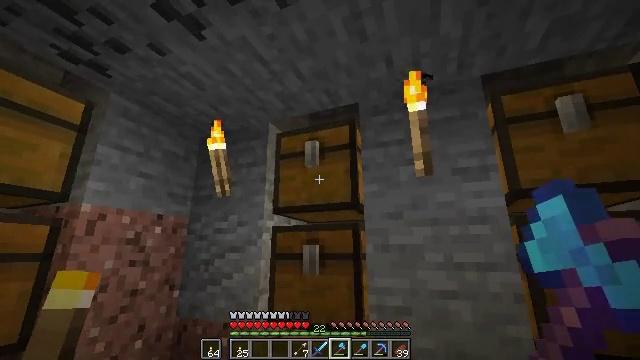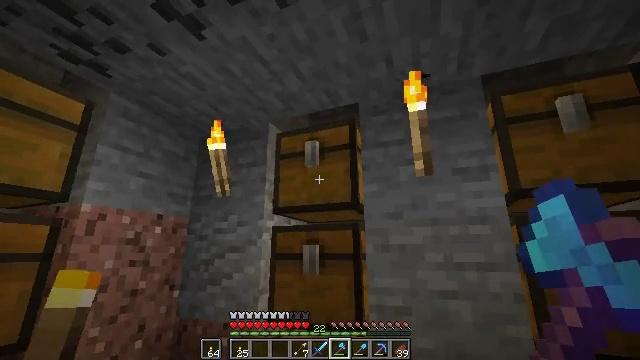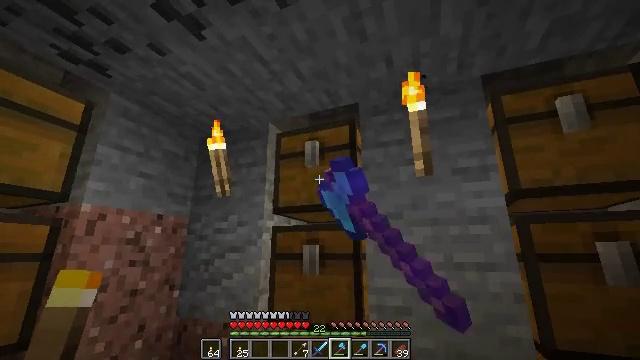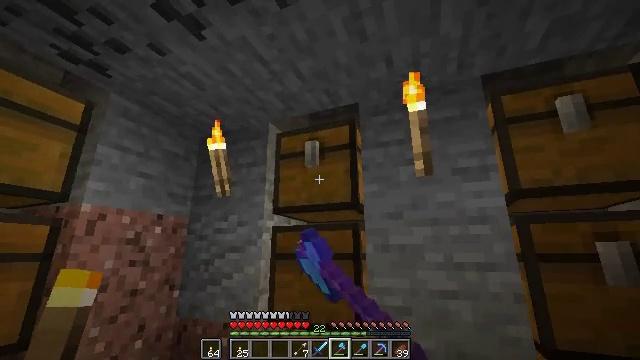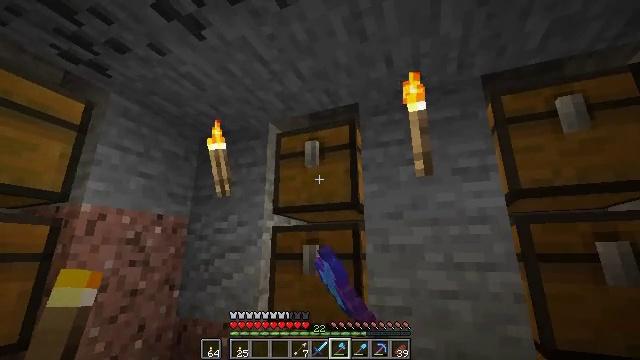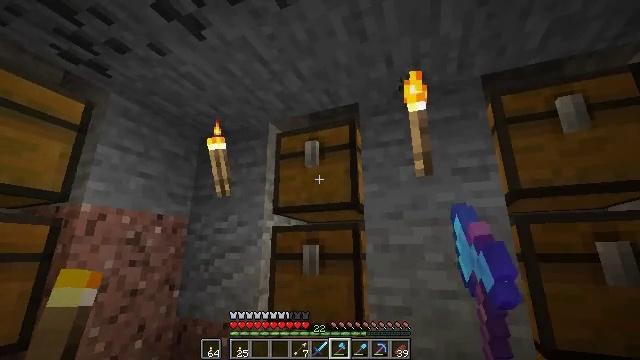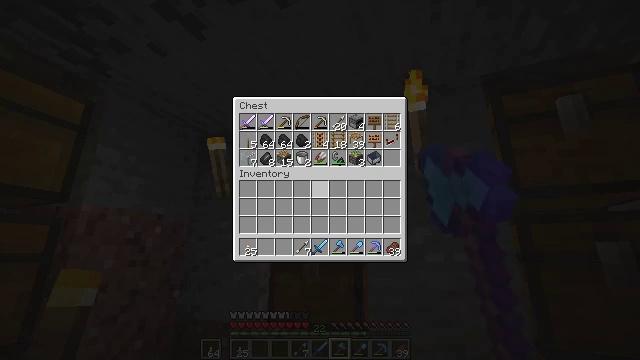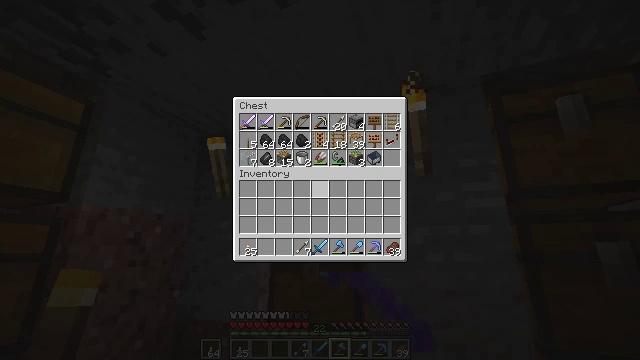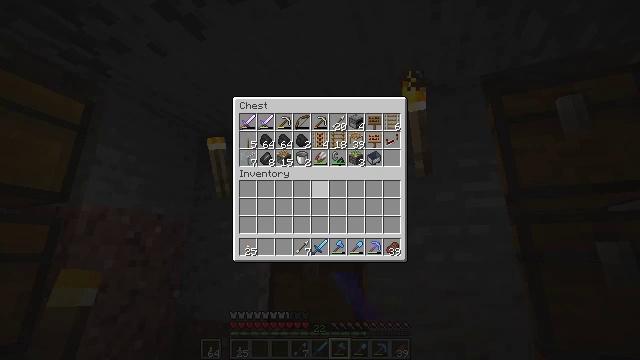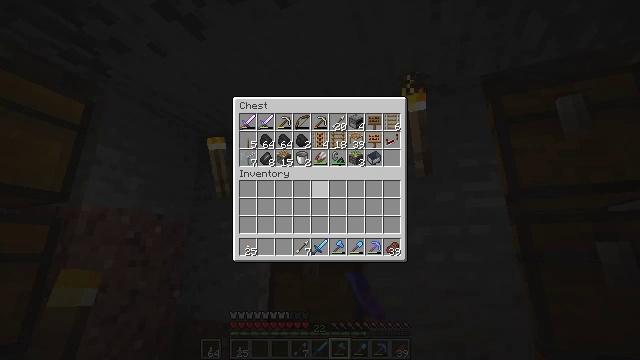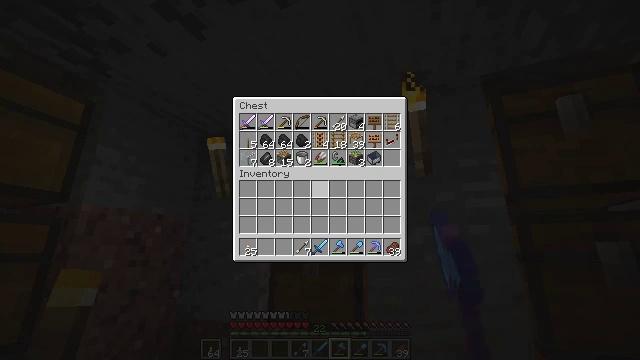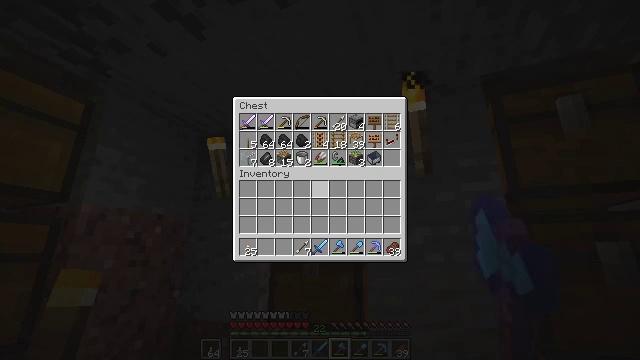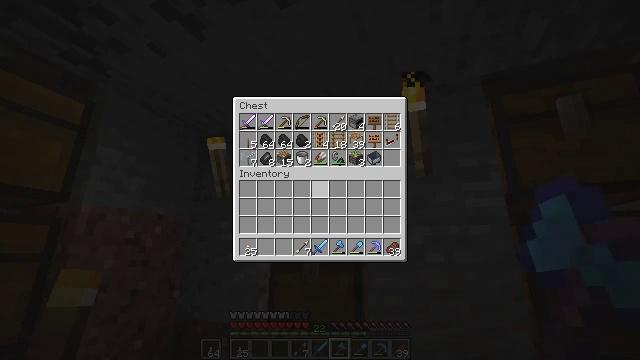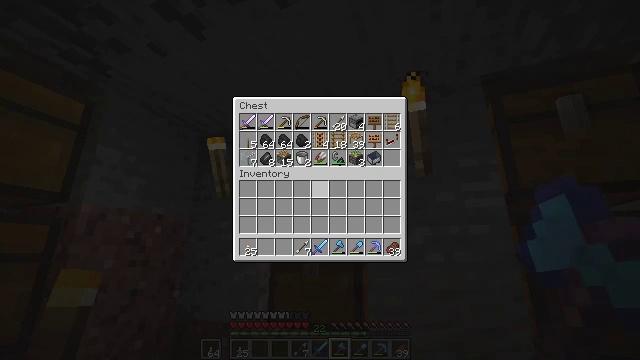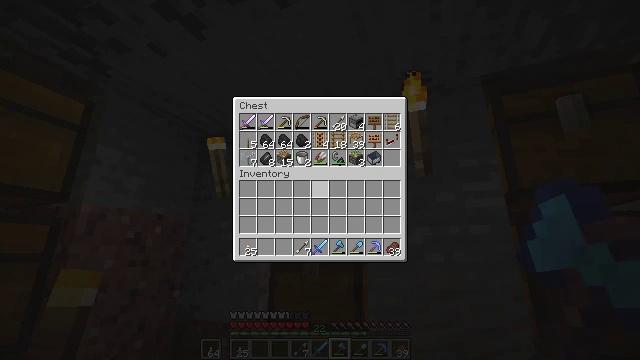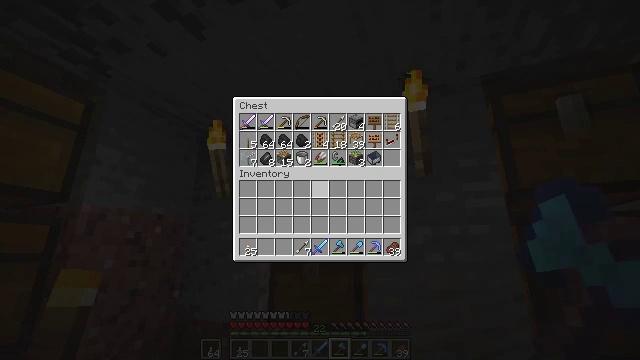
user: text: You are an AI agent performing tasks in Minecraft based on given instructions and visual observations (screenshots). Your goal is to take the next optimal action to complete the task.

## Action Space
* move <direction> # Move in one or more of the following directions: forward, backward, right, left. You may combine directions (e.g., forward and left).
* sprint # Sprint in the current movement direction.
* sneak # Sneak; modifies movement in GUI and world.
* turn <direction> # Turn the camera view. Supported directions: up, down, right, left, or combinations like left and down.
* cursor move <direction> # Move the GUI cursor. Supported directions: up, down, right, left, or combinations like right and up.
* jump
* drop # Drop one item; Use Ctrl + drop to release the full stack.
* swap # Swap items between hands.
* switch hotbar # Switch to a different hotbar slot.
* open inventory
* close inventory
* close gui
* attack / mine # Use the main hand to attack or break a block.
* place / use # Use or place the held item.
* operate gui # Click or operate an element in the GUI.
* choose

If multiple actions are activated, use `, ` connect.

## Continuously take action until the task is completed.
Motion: motion action
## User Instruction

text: Collect the chipped anvil for later use.
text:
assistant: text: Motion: use / place
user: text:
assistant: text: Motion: use / place
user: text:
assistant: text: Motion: use / place
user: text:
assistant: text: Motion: use / place
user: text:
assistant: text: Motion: use / place
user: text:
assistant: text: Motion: open gui
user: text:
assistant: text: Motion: no_op
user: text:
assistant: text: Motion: no_op
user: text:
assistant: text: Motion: no_op
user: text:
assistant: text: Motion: no_op
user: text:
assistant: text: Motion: no_op
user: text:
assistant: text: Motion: no_op
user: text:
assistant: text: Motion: no_op
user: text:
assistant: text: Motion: no_op
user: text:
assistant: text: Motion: no_op
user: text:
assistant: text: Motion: no_op
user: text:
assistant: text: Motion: no_op
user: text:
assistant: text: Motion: no_op
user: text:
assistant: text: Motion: no_op
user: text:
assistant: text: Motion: no_op
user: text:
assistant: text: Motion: sneak
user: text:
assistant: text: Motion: sneak
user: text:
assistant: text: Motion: sneak
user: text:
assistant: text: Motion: sneak, cursor move down
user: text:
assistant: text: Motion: sneak, cursor move down
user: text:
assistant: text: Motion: sneak
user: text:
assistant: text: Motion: sneak
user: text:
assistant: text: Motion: sneak, cursor move left and down
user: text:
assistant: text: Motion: sneak, cursor move left
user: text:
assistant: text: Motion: sneak, cursor move left